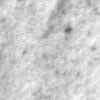
Label: no_change